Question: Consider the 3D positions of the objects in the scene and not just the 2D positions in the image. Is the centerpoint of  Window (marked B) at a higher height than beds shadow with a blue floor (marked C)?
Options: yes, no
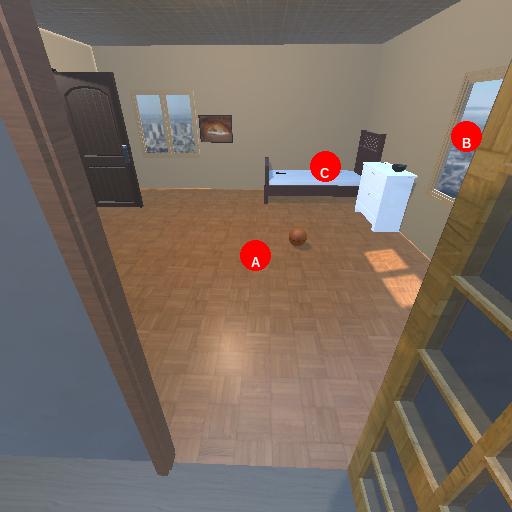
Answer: yes